Question: I'm trying to implement this model using JPA 2.1. I'm using the specification and the reference implementation .
Only entities of the third level and associative classes will be persisted.

'''
@MappedSuperclass
public abstract class PessoaMaster implements Serializable {
private static final long serialVersionUID = 1L;
private long id;
private List<Telefone> telefones;
@Id
@GeneratedValue(strategy=GenerationType.IDENTITY)
@Column(name="ID_Pai", unique=true, nullable=false)
public long getId() {
return id;
}
public void setId(long identificador) {
id = identificador;
}
/**
* @return the telefones
*/
@OneToMany
public List<Telefone> getTelefones() {
return telefones;
}
/**
* @param telefones the telefones to set
*/
public void setTelefones(List<Telefone> telefones) {
this.telefones = telefones;
}
}
'''
I can use instead of Inheritance MappedSuperclass here?
'''
@Entity
@Inheritance(strategy=InheritanceType.SINGLE_TABLE)
public abstract class FornecedorSuper extends PessoaMaster{
//attributes and relationships
}
'''
Entity that is persisted.
'''
public class FornecedorPecas extends FornecedorSuper {
private Double Valor;
@Column(name="ValorPeca")
public Double getValor() {
return Valor;
}
public void setValor(Double valor) {
Valor = valor;
}
}
'''
It is necessary to mark FornecedorPecas class with @ Entity?
When I insert the MappedSuperclass in the FornecedorSuper. This exception is thrown:
'''
Exception in thread "main" Local Exception Stack: Exception [EclipseLink-30005] (Eclipse Persistence Services - .5.0.v20130507-3faac2b):org.eclipse.persistence.exceptions.PersistenceUnitLoadingException Exception Description: An exception was thrown while searching for persistence archives ith ClassLoader: sun.misc.Launcher$AppClassLoader@affc70 Internal Exception: javax.persistence.PersistenceException: Exception [EclipseLink-28018] (Eclipse Persistence Services - 2.5.0.v20130507-3faac2b): org.eclipse.persistence.exceptions.EntityManagerSetupException
Exception Description: Predeployment of PersistenceUnit [modelo] failed.
Internal Exception: Exception [EclipseLink-7161] (Eclipse Persistence Services - 2.5.0.v20130507-3faac2b): org.eclipse.persistence.exceptions.ValidationException
Exception Description: Entity class [class br.miltex.dominio.model.FornecedorPecas] has no primary key specified. It should define either an @Id, @EmbeddedId or an @IdClass. If you have defined PK using any of these annotations then make sure that you do not have mixed access-type (both fields and properties annotated) in your entity class hierarchy.
'''
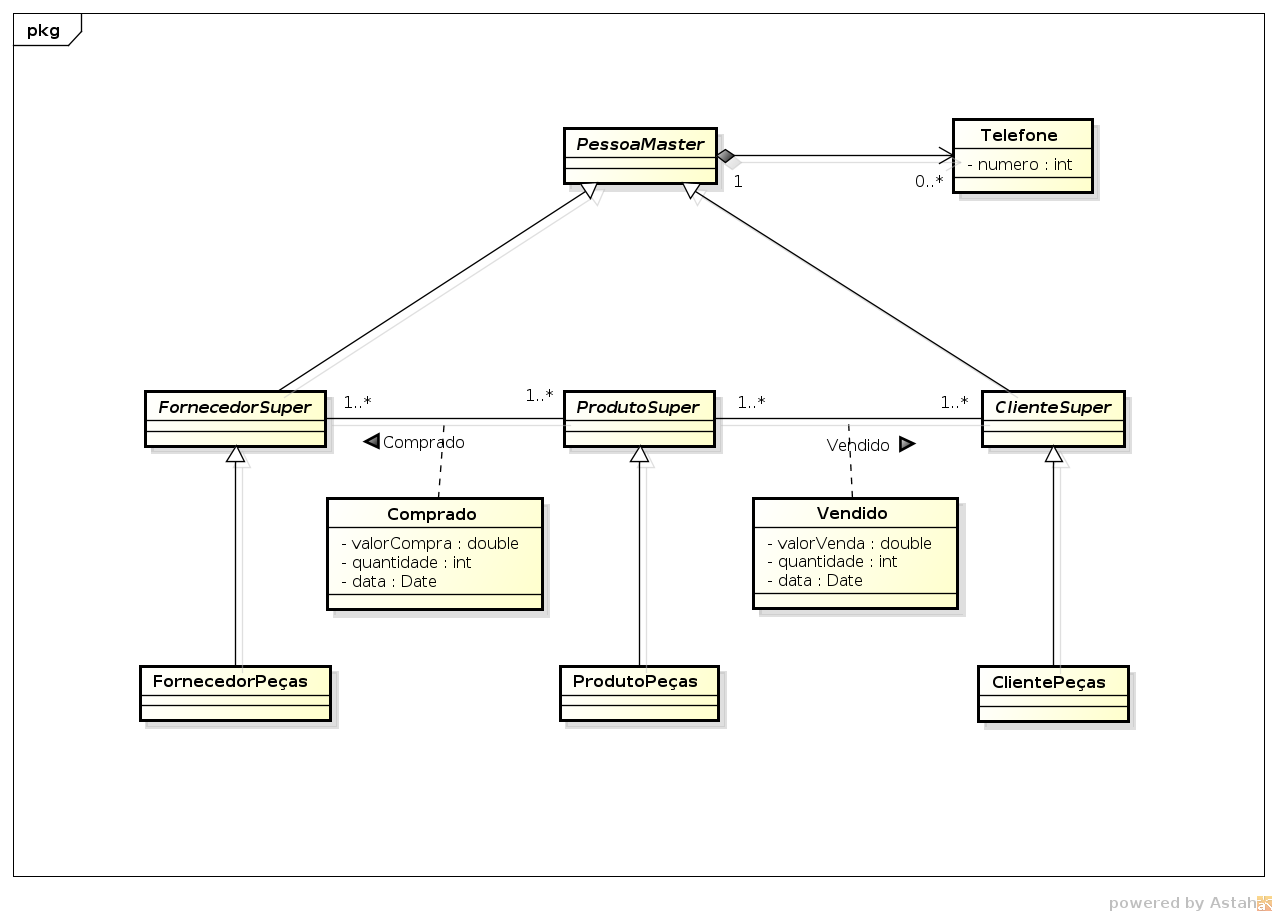
Answer: I had put annotations on attributes and methods. For this reason was occurring exceptions.
Thanks for the help.